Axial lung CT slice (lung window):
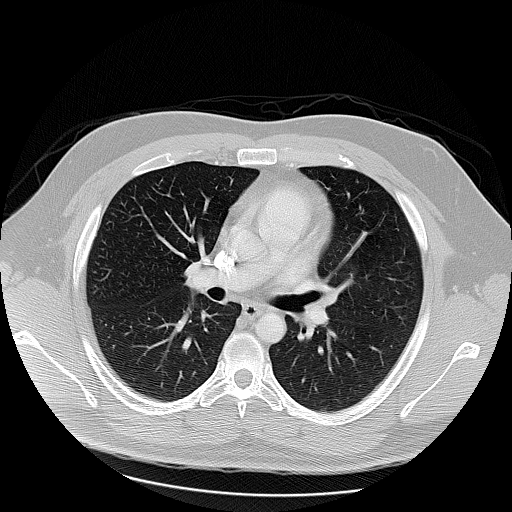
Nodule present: no